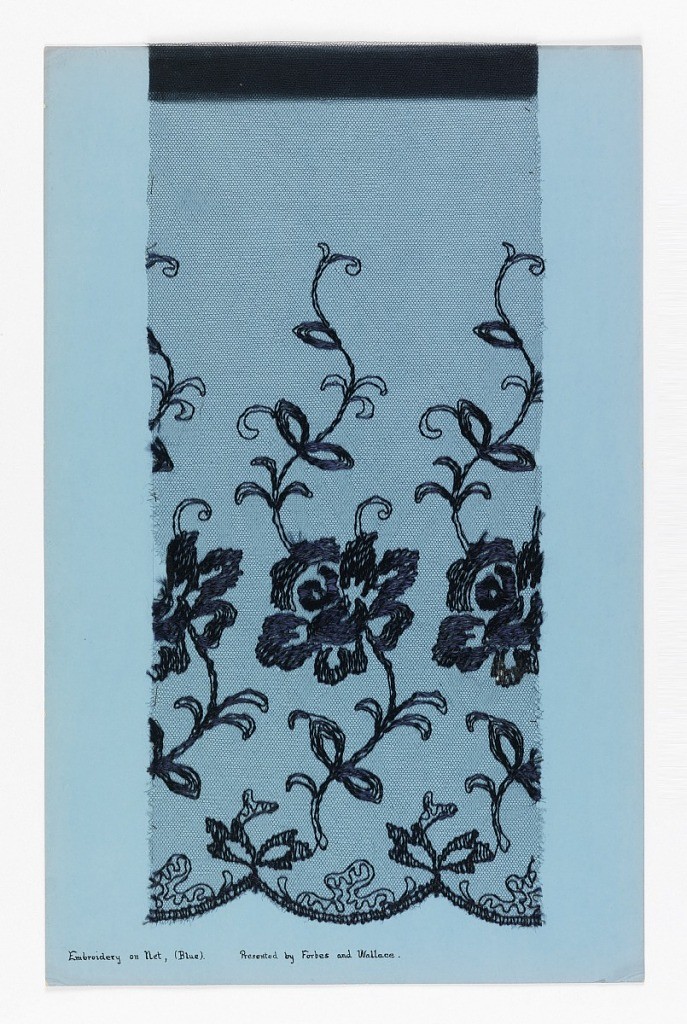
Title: Machine-made openwork samples
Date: ca. 1910
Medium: cardboard, linen, silk, metallic Technique: linen embroidery with ground cloth dissolved Examples of embroidery on net produced by the Schiffli machine Metallic embroidery on net Machine-made openwork in imitation of hand-embroidered net Mostly floral and a few geometric patterns, some designs described as "Spanish" Imitation hand-made filet Machine filet Imitation filet crochet Ploven (burnt-out lace) Fancy curtain lace made on the Levers machines Real filet (handmade) next to Machine-made filet Spotted curtain nets, made chiefly at Nottingham, England and Caudry, France.
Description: Samples of machine-made openwork and several examples of hand made lace mounted on boards. They imitate hand-embroidered net, crochet, or needlepoint.  All are floral patterns plus a few of early 1920's geometric style.
"Embroidered net" produced by the Schiffli Machine.